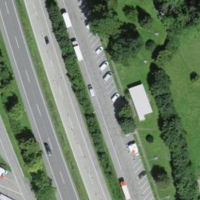
EUNIS habitat code: 57
Species observed at this site:
Ciconia nigra